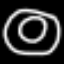
Label: donut